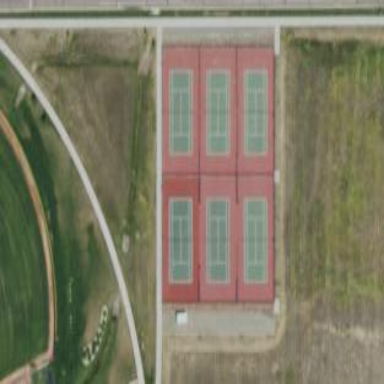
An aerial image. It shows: Tennis court on pitch designated for leisure land.